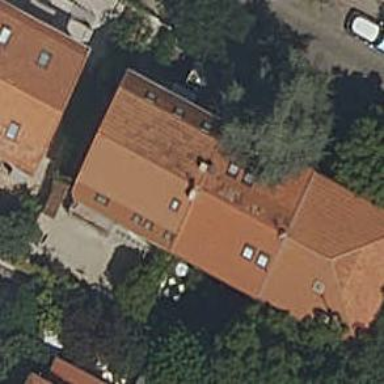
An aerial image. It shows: Terrace building.